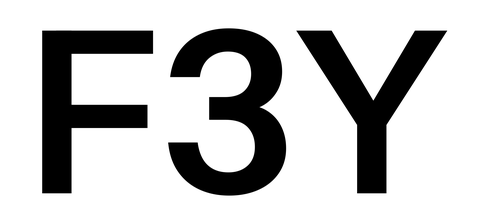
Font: InstrumentSans_SemiBold